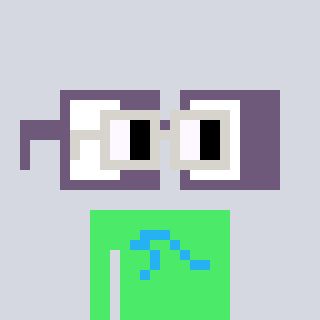
a pixel art character with square light gray glasses, a glasses-shaped head and a teal-colored body on a cool background